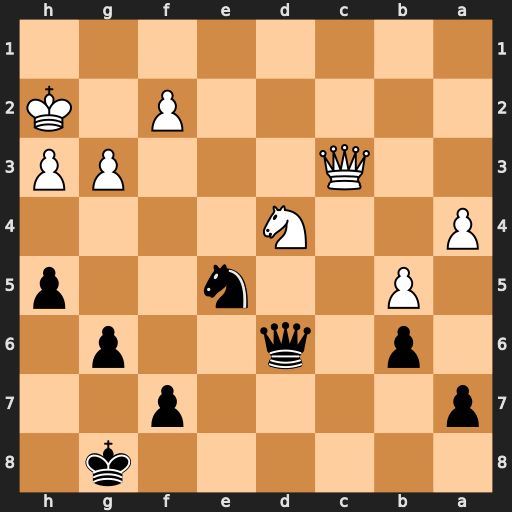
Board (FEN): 6k1/p4p2/1p1q2p1/1P2n2p/P2N4/2Q3PP/5P1K/8
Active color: b
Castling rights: -
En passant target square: -
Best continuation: Qxd4 Qxd4 Nf3+ Kg2 Nxd4